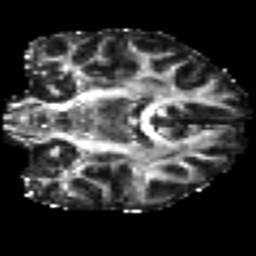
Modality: FA
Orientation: coronal
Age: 25
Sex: female
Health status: healthy
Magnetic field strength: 3 T
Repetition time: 8.4 s
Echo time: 0.0926 s